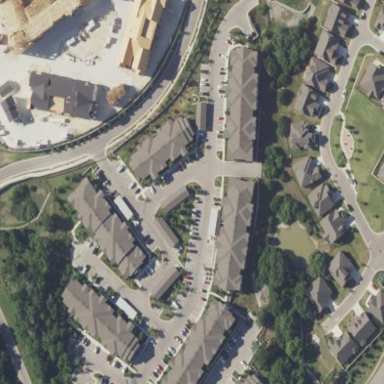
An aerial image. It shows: Residential area with apartments.